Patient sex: M
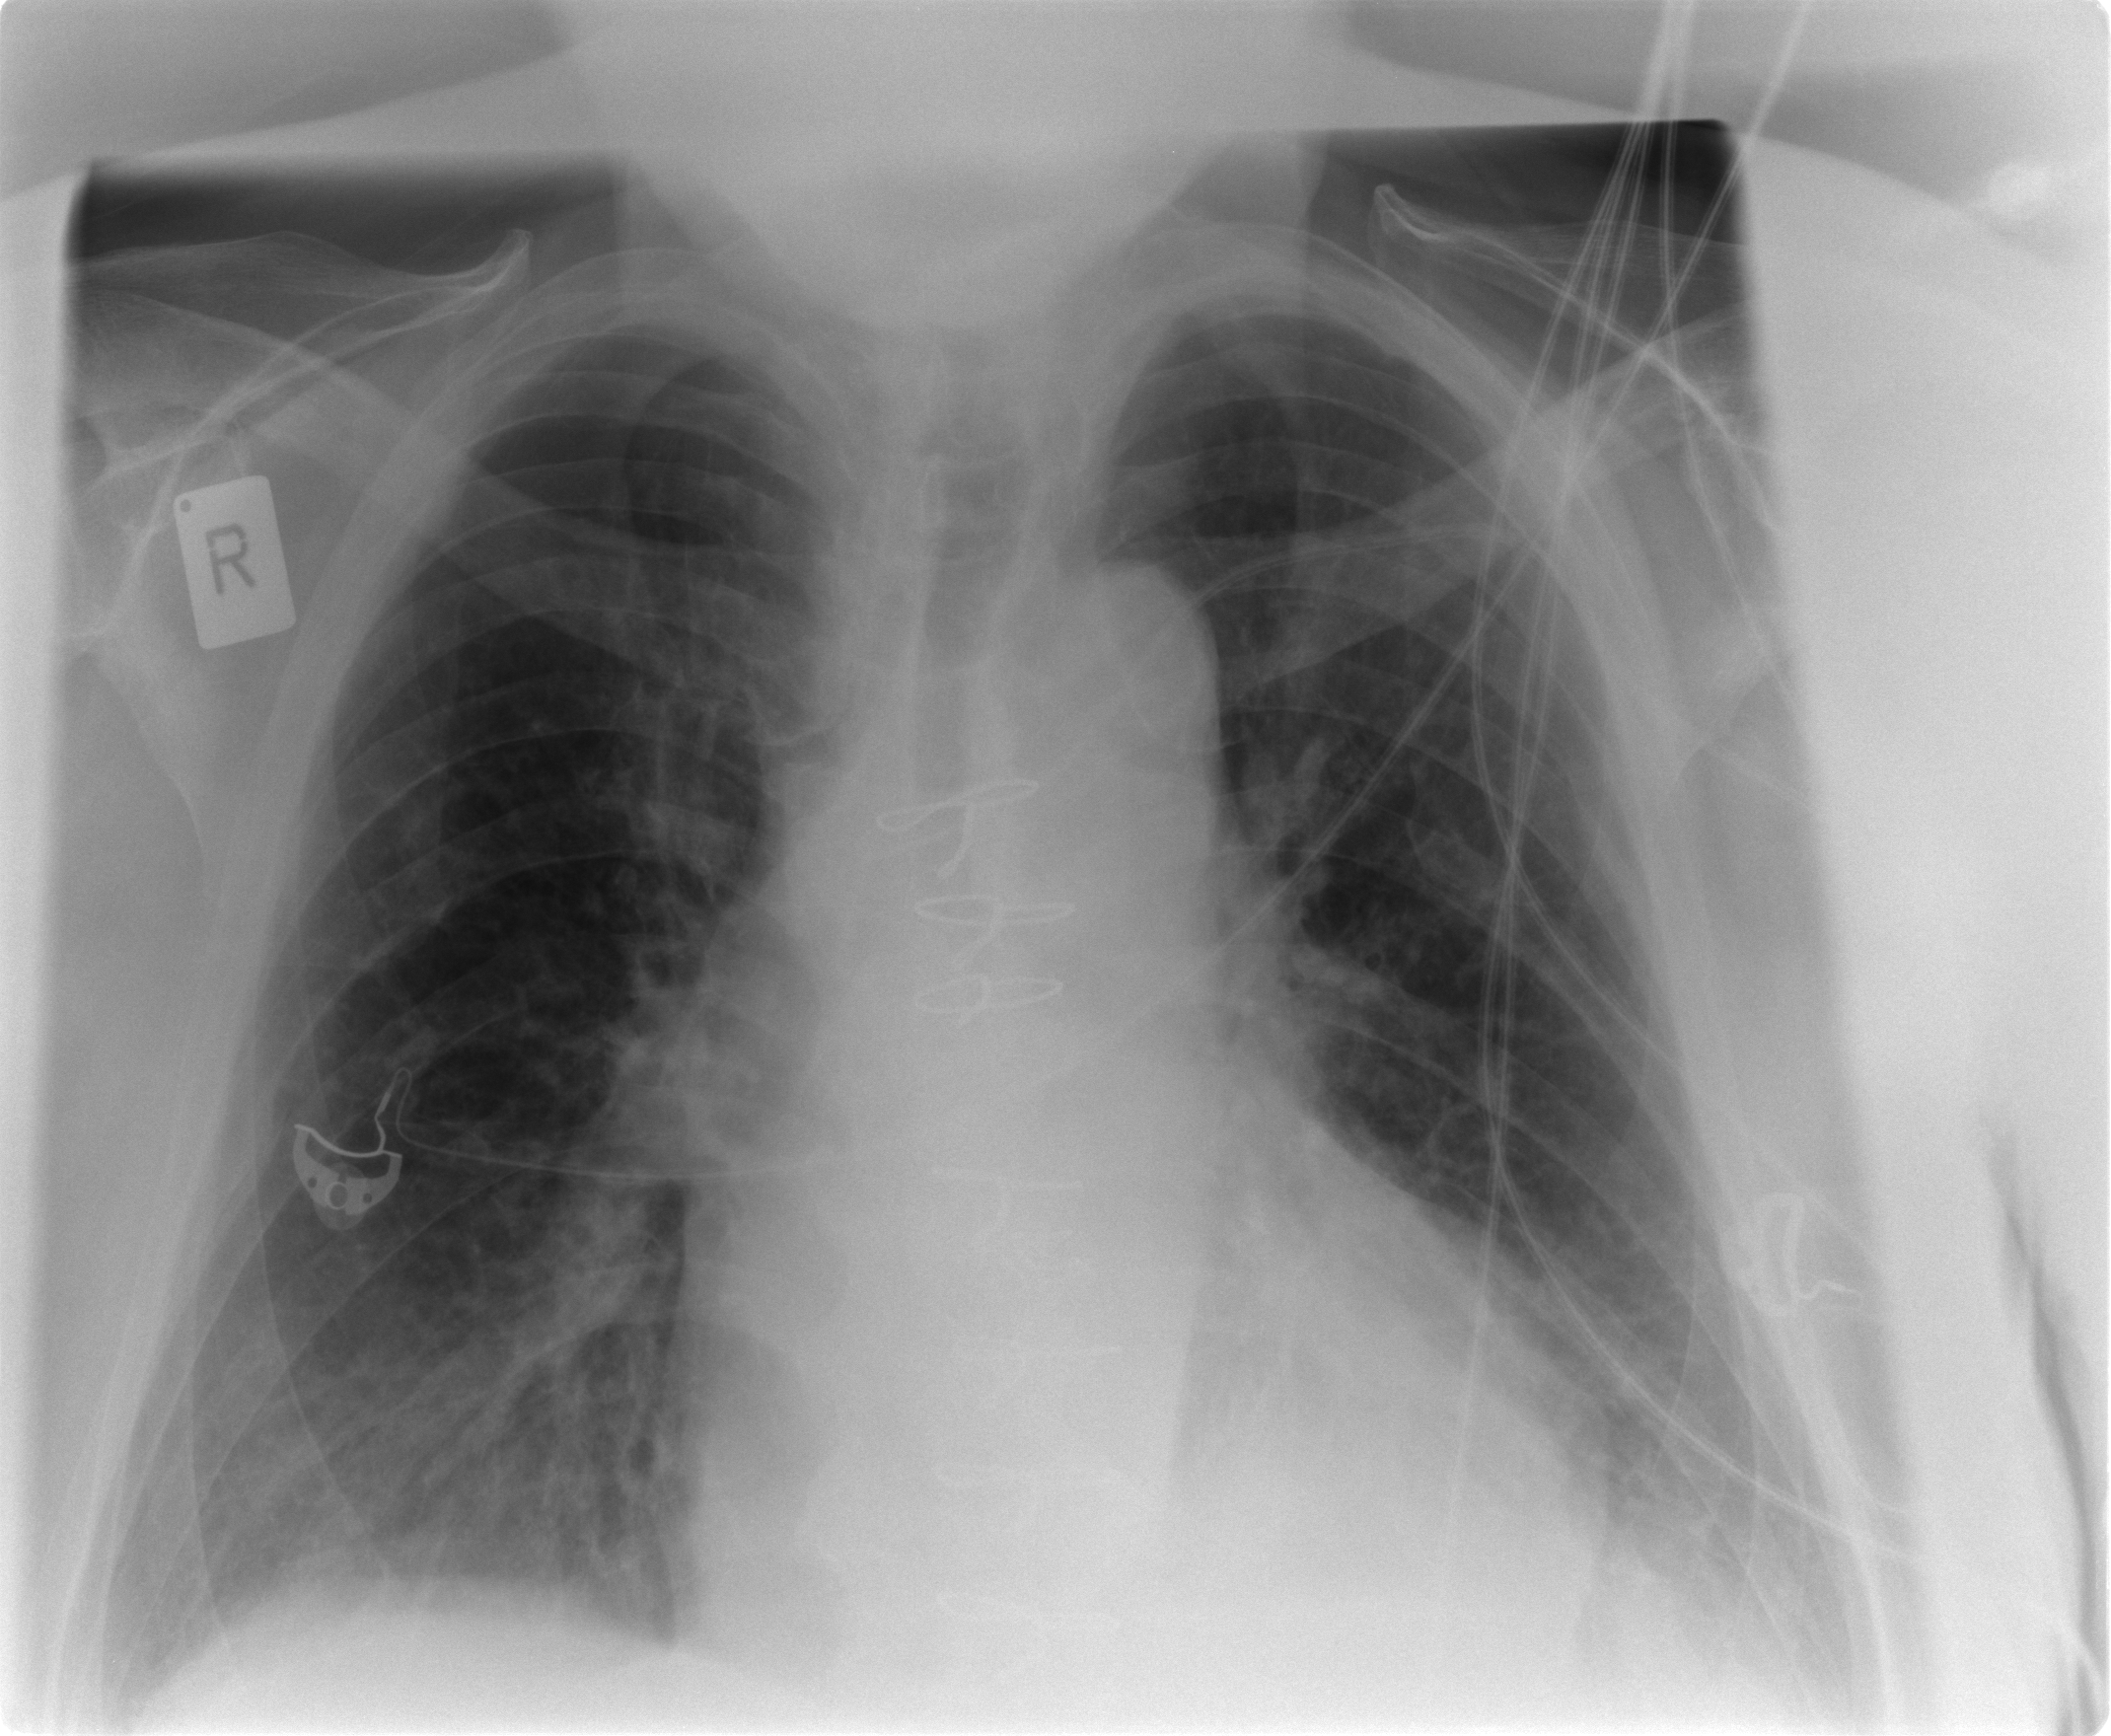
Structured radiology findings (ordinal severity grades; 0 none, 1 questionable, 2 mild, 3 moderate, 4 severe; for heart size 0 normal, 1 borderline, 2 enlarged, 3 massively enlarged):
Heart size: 1
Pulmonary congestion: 1
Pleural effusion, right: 1
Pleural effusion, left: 1
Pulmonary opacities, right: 0
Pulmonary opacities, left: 0
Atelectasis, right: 1
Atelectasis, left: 1